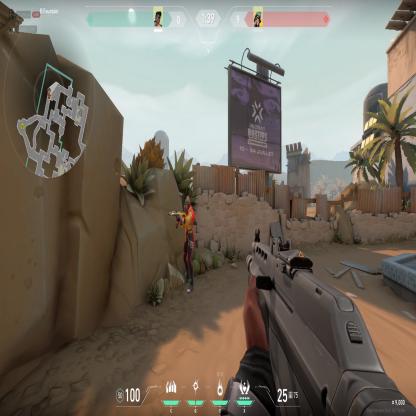
Label: enemy